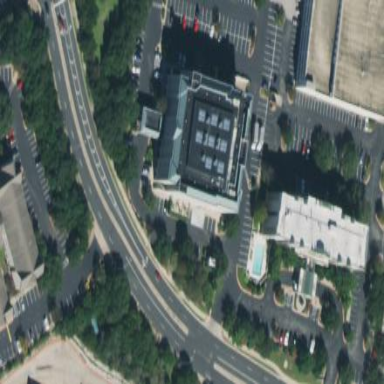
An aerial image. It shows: Hotel building.